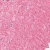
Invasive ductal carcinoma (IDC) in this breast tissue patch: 0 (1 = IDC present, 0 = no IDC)